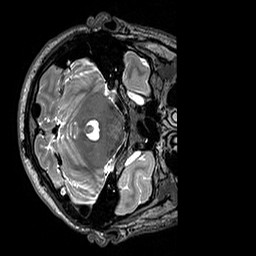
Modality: T2w
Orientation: axial
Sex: male
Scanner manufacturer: siemens
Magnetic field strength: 3 T
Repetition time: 3.2 s
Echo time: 0.409 s